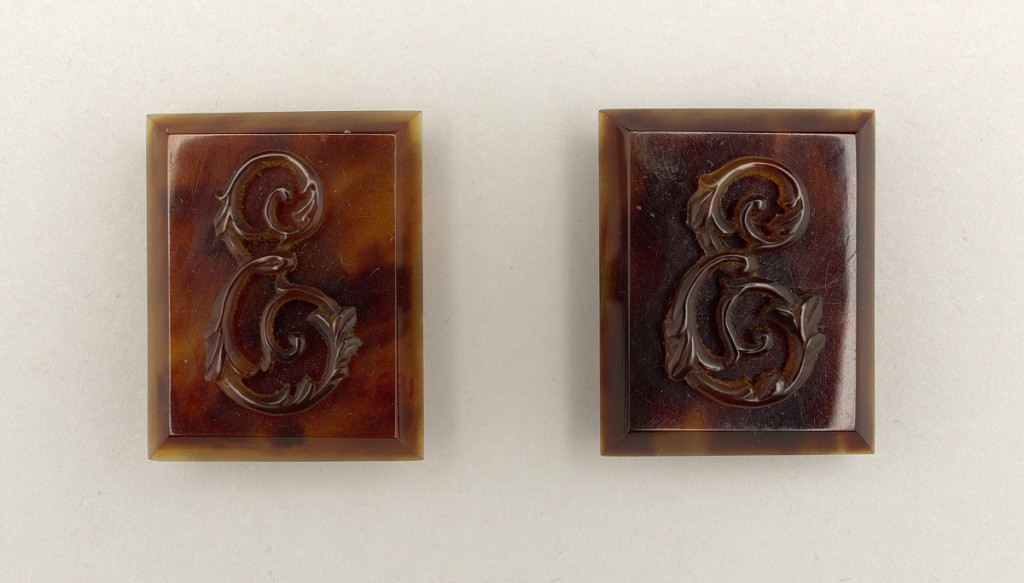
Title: Pair of Cuff Studs
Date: late 19th century
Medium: Shaped tortoiseshell with carved and applied tortoiseshell
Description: A pair of rectangular tortoiseshell cuff links with ornate 'E' monogram on each link